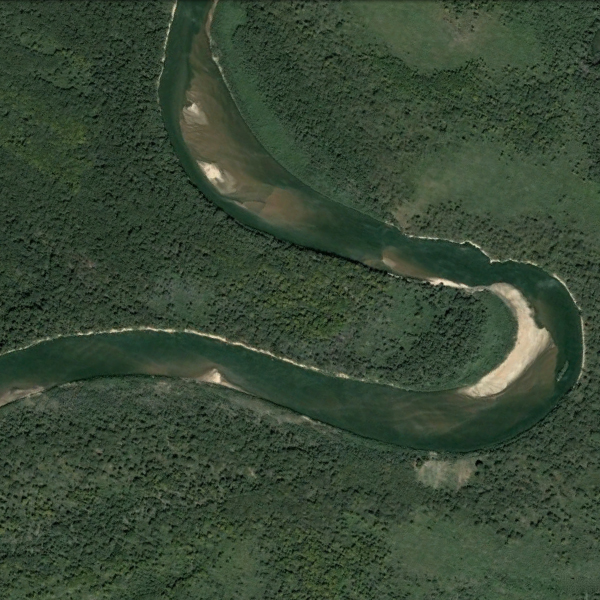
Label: River